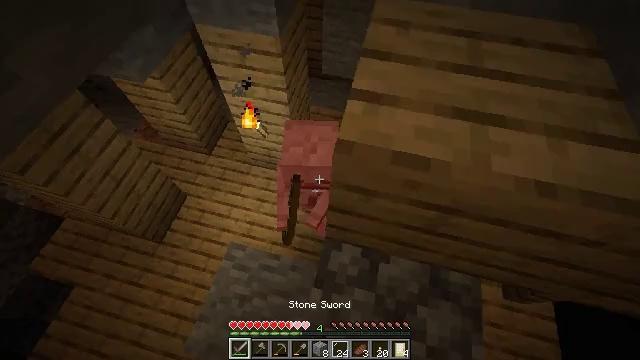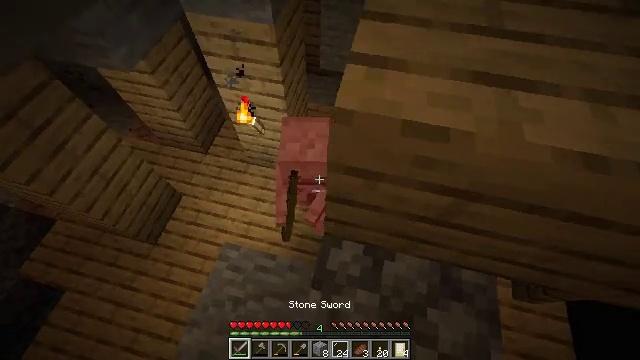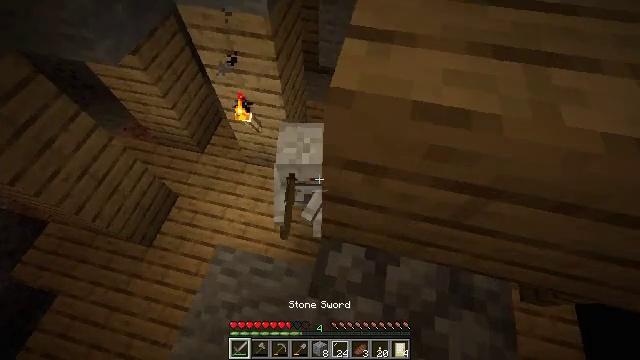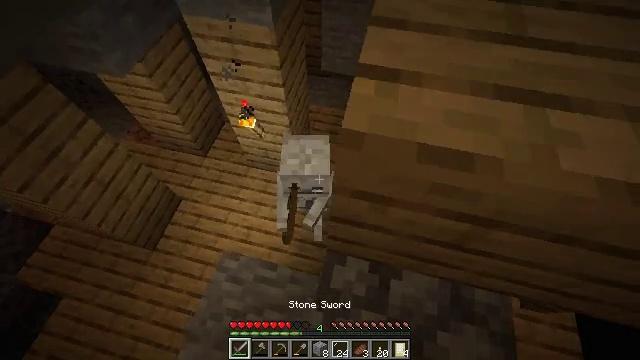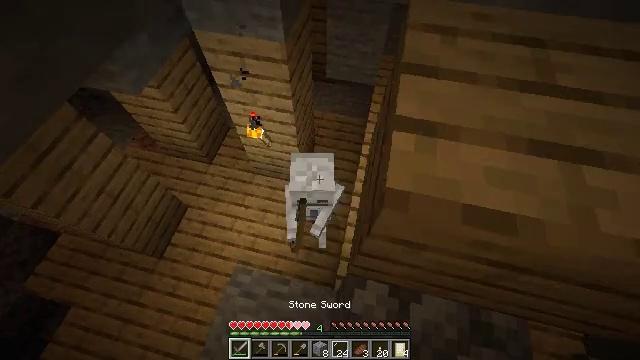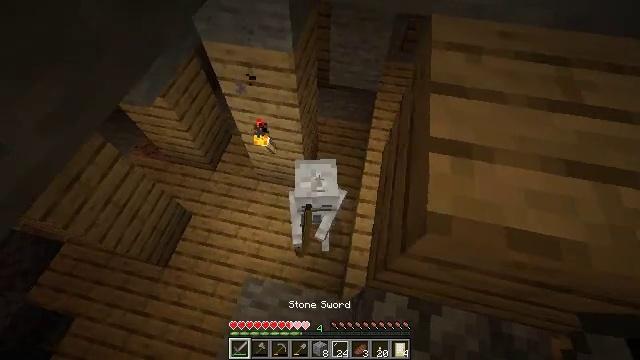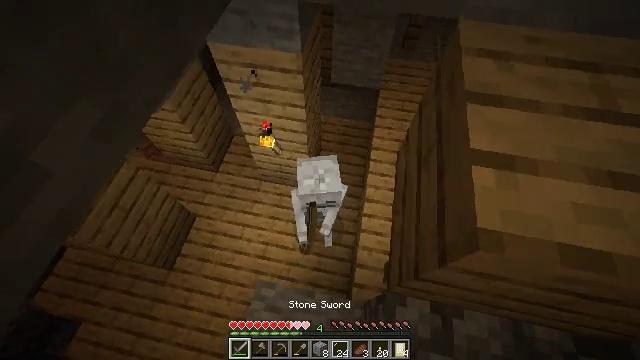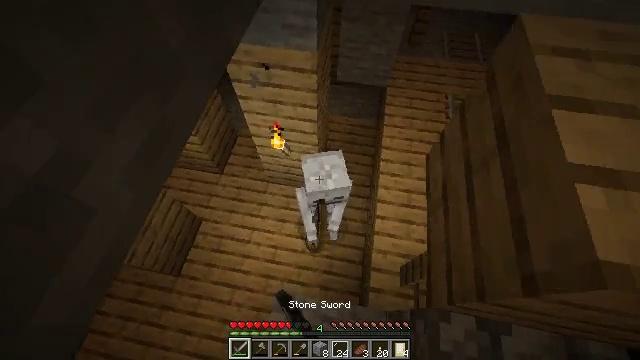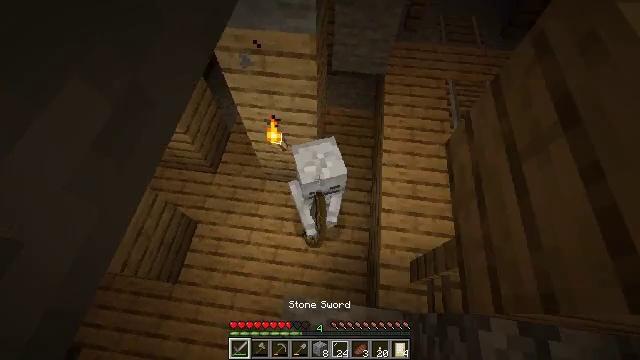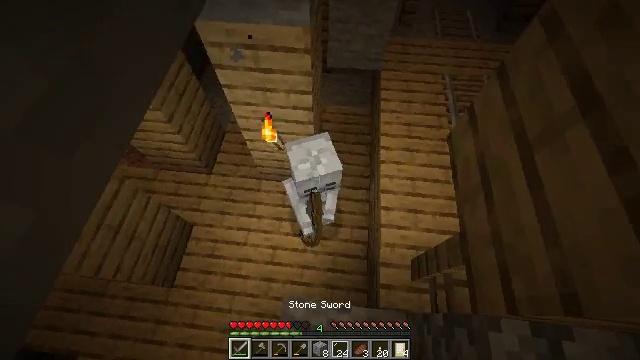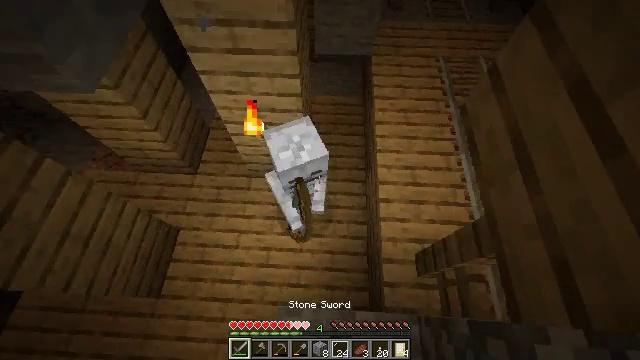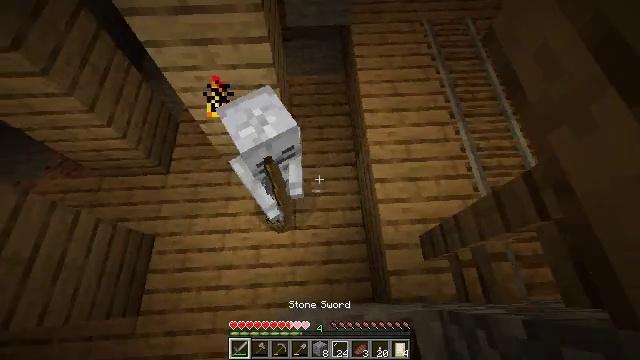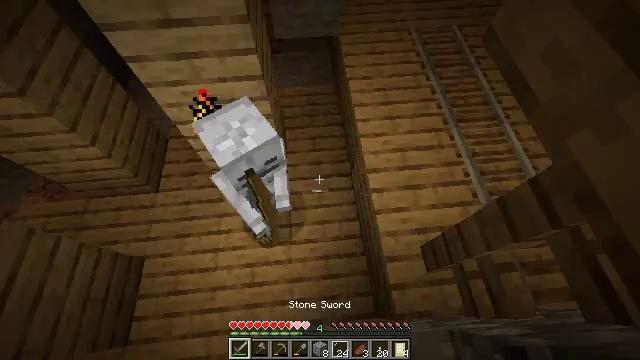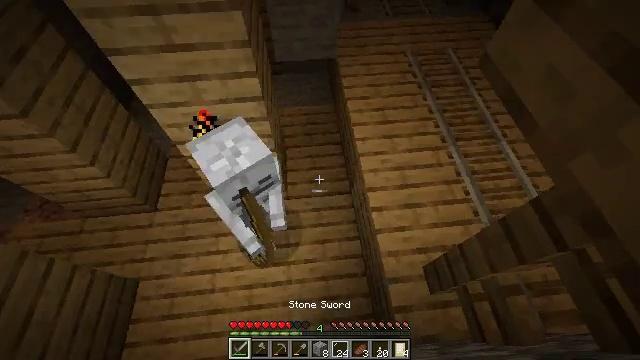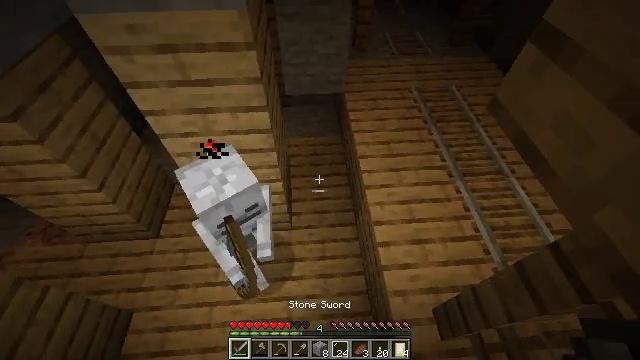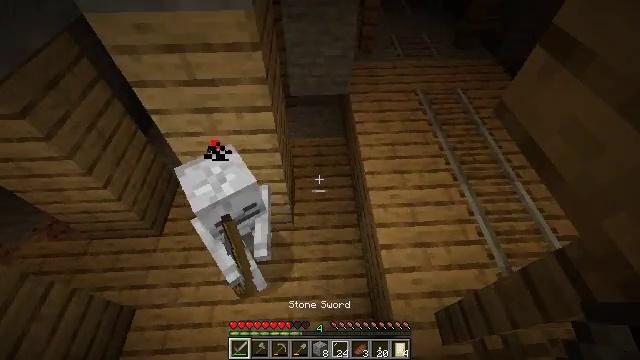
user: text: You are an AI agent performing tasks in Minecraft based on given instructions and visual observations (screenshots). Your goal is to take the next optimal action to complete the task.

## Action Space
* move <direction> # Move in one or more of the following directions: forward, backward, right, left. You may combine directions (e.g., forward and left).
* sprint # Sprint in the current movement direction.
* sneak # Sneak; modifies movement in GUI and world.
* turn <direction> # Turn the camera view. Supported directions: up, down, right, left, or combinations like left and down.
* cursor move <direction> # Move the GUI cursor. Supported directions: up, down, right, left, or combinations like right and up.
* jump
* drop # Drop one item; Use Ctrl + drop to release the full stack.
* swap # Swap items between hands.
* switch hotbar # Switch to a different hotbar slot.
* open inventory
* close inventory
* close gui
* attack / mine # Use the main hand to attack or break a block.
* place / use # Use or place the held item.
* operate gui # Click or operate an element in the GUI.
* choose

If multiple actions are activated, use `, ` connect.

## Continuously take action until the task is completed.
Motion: motion action
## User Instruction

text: Take down the wall torch for reuse.
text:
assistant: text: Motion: move forward
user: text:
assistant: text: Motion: move forward and move left
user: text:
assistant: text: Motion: move forward and move left
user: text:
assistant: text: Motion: move forward and move left
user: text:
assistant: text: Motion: move forward and move left
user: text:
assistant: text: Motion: move forward and move left, turn right, attack / mine
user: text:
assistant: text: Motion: move forward and move left, turn right, attack / mine
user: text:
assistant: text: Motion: move forward, turn right and down, attack / mine
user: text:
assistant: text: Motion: move forward, turn right, attack / mine
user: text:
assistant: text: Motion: turn right
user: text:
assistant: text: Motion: turn right and down
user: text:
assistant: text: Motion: turn right and up
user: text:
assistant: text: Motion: turn up
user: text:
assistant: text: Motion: turn left and up
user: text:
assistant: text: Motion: turn left
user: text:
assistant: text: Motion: move forward, turn left
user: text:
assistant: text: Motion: move forward, turn left
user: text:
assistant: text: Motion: move forward, turn left
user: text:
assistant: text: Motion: move forward, turn left and down, attack / mine
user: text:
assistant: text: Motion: move left, turn left, attack / mine
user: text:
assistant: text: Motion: move left, turn left and up
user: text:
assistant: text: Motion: move left, turn up
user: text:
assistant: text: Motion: move left, turn up
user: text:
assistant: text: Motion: no_op